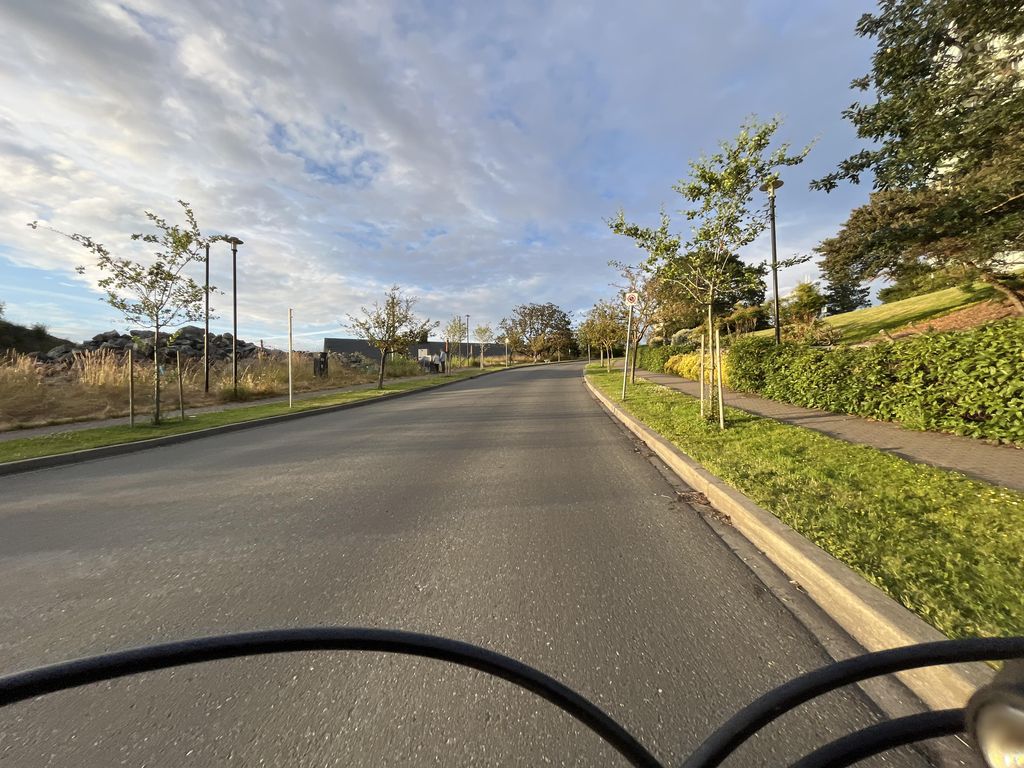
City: victoria